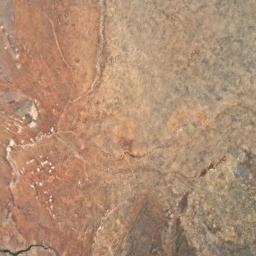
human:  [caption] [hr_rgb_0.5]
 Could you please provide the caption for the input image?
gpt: The yellow desert is next to the bare land .

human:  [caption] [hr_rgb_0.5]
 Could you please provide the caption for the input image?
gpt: There are some bare rocks in this desert .

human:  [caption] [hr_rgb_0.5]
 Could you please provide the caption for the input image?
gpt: The desert has yellow sands and rocks while a river and some dry and wrinkly river beds go through the desert .

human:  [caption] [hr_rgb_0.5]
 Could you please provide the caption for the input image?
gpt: This is a desert mixed with brown and yellow .

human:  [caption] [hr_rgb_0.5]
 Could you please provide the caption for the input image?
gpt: A brown desert covered with bare land .